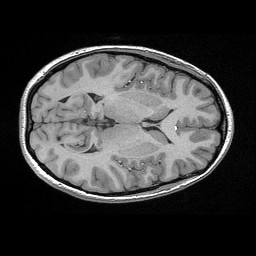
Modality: T1w
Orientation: axial